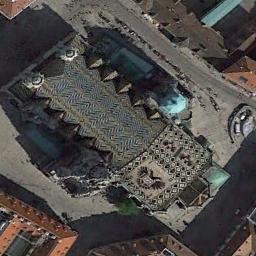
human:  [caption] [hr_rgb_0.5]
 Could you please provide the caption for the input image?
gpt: There is a church on the open place next to some buildings .

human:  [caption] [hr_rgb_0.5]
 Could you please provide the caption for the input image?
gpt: The church with four towers of different shapes and the rest of the church has a sloping roof .

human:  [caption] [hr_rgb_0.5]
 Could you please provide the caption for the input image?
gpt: This is a church that looks like a cross from above .

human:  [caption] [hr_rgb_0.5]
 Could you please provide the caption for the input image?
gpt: A blue-grey patterned prismatic roof, A church with a gold patterned roof on the main house, Buildings and roads around the church .

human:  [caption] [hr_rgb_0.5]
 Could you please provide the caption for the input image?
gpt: A church with some orange buildings beside .